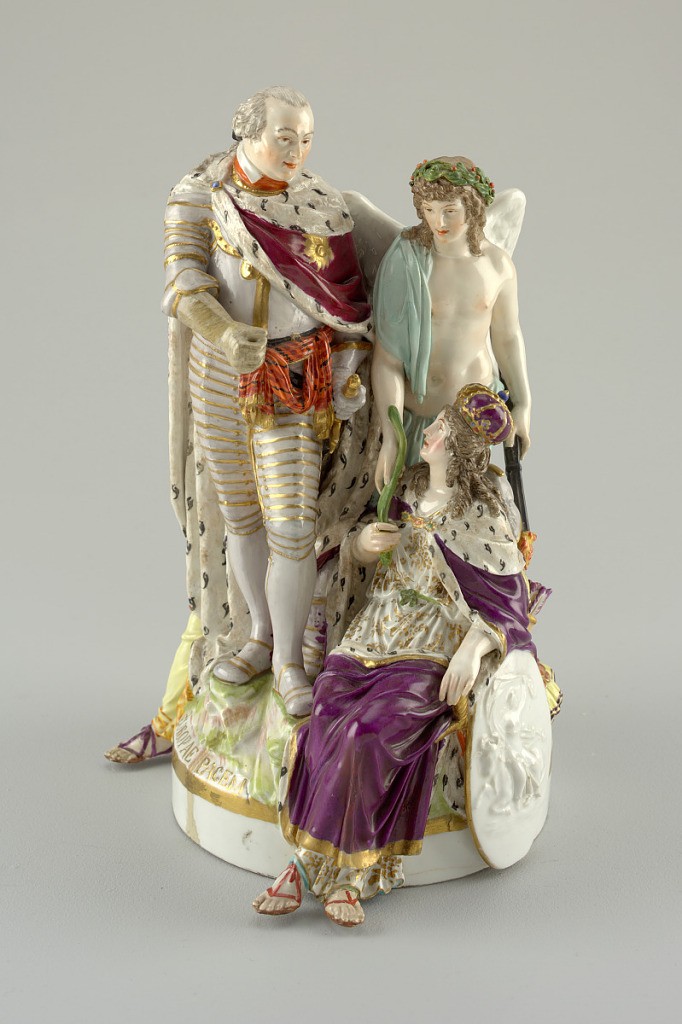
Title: Allegorical Figural Group Depicting the "Peace of Basel"
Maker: Royal Porcelain Manufactory, Berlin, German, established 1763
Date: late 18th century
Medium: hard paste porcelain, vitreous enamel, gold
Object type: figure
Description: King Frederick William II of Prussia standing at left; Europe, seated and leaning on shield with relief of Europa and the Bull, receives the olive branch from the Angel of Peace standing behind her; in back, Justice, seated.